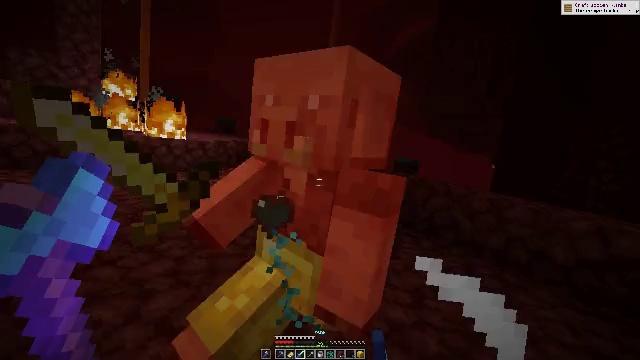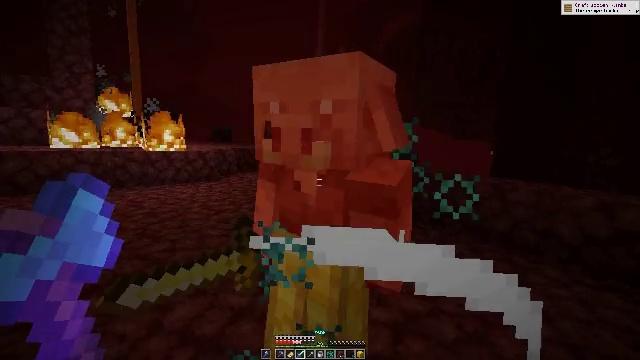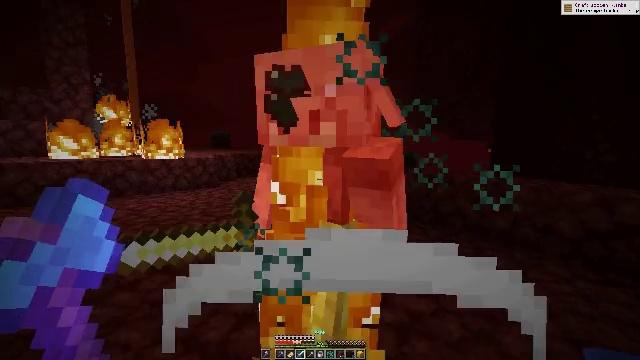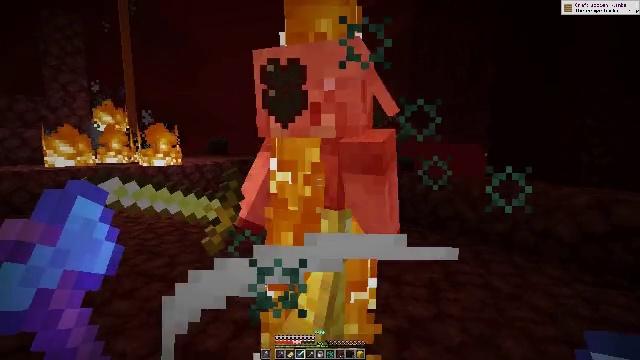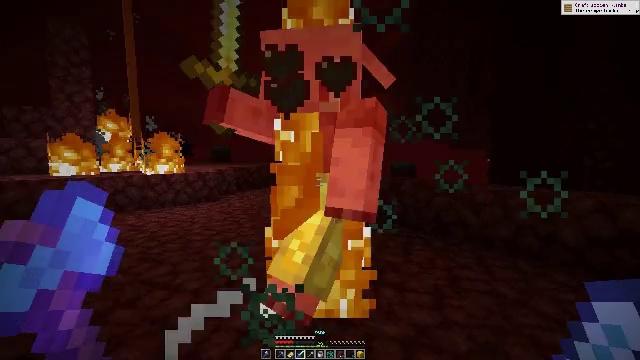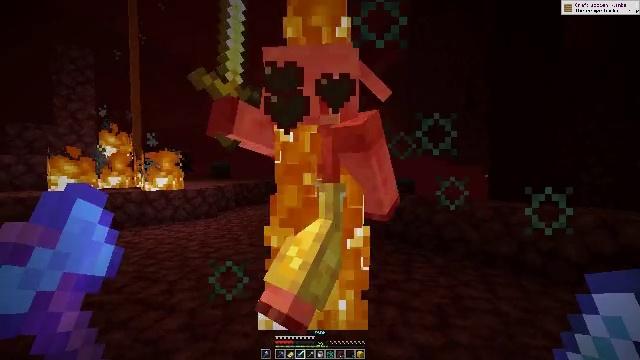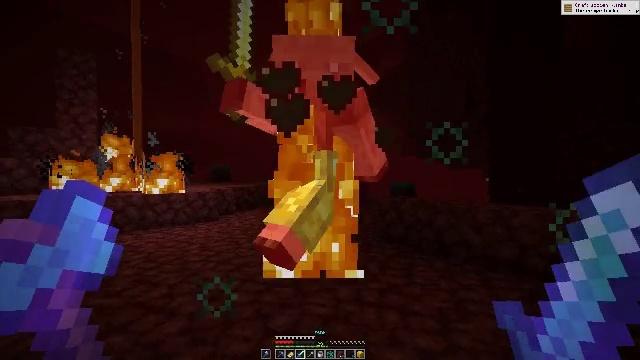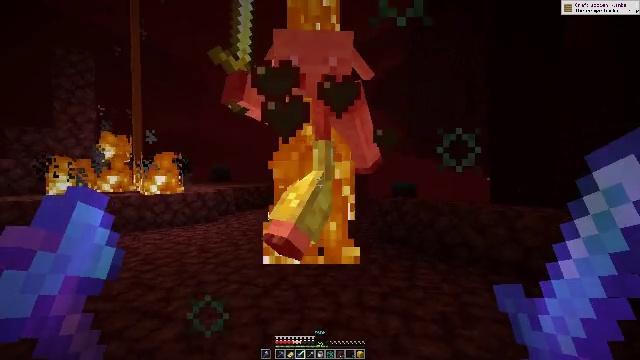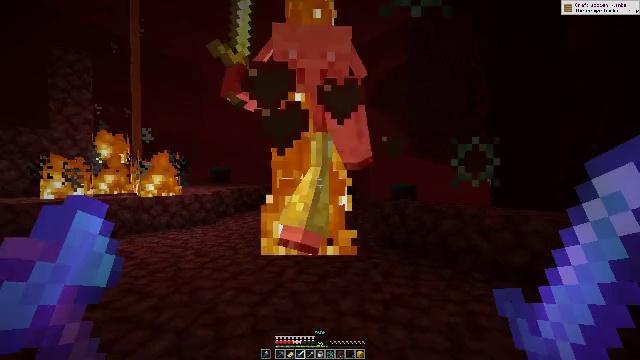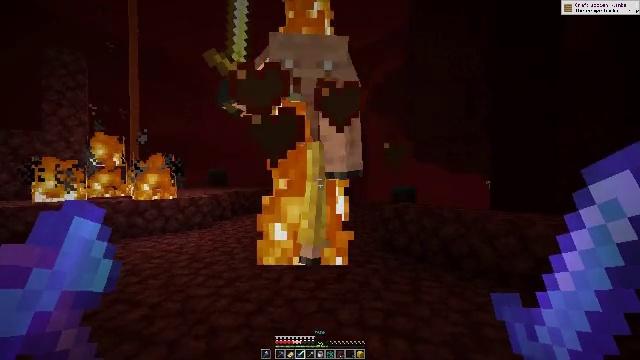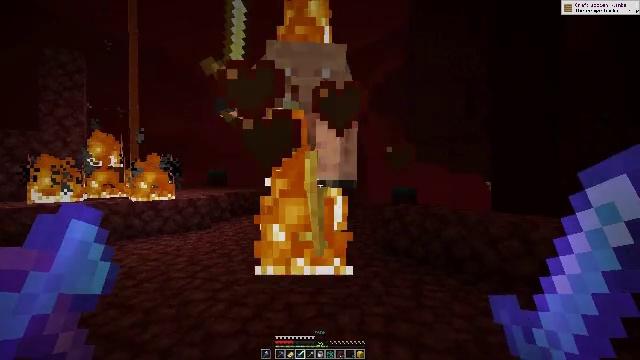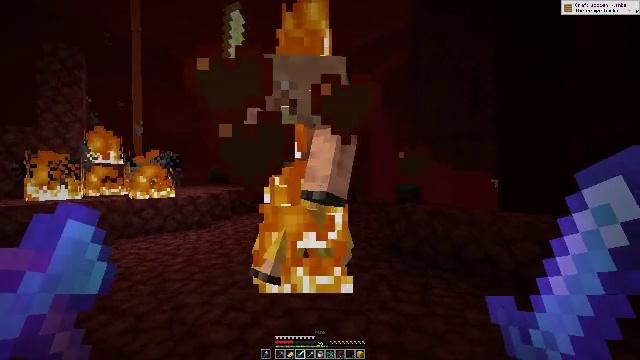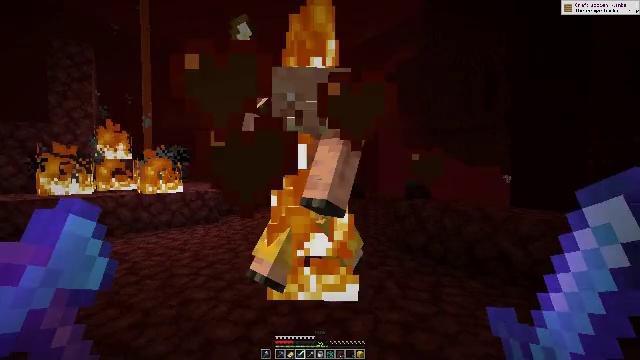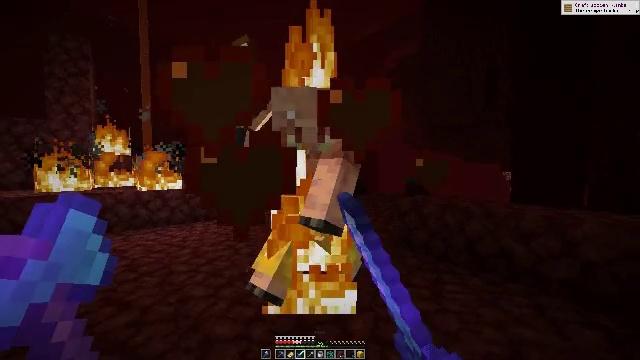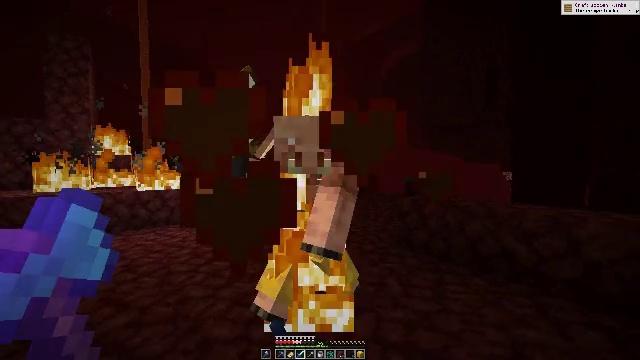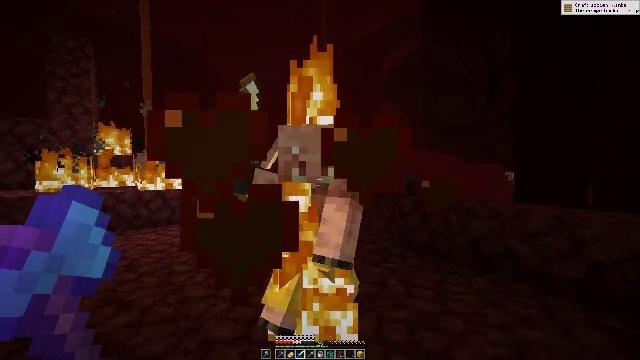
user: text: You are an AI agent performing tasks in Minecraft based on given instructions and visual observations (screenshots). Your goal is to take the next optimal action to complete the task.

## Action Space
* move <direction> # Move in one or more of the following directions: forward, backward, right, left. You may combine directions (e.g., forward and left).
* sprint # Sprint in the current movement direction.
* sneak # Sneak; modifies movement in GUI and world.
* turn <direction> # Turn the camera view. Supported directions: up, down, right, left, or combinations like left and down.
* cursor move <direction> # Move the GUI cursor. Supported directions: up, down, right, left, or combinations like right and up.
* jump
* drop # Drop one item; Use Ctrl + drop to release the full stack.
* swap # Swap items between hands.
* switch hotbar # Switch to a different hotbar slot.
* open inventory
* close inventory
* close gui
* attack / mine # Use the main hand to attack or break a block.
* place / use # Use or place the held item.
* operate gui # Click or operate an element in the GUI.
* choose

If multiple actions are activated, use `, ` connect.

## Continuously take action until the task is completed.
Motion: motion action
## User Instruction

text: Kill mobs.
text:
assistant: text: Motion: no_op
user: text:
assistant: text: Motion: no_op
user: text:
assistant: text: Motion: turn up
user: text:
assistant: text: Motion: turn up
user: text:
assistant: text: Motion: turn up
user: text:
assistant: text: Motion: no_op
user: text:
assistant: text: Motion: move forward
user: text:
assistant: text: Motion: move forward
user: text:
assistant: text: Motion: move forward
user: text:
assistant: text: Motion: move forward
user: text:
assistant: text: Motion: no_op
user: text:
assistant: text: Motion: turn left and down, attack / mine
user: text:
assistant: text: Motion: attack / mine
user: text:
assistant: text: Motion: attack / mine
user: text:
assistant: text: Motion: attack / mine
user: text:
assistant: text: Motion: no_op
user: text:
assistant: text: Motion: no_op
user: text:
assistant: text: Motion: no_op